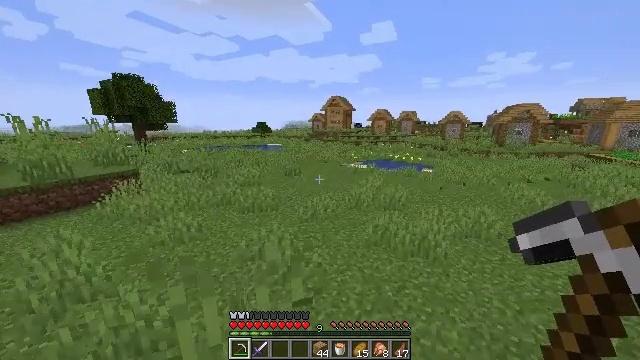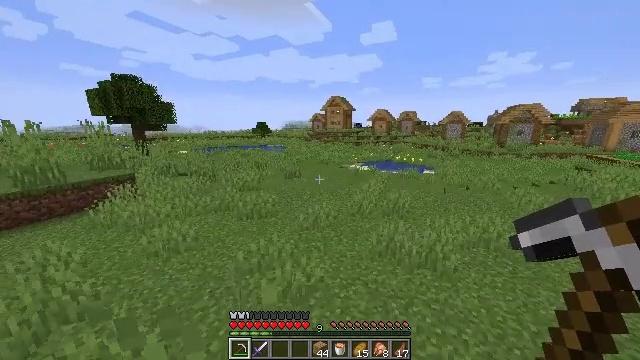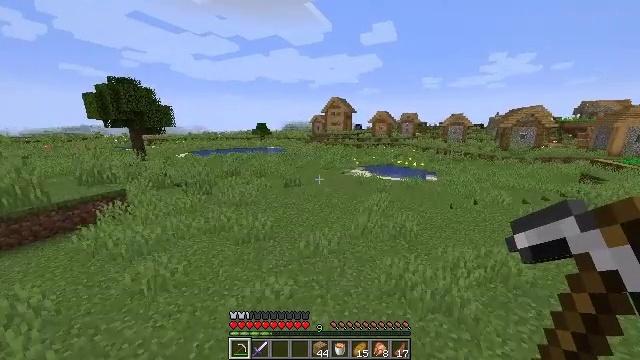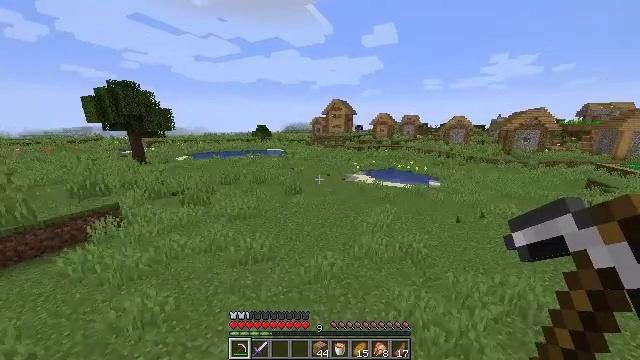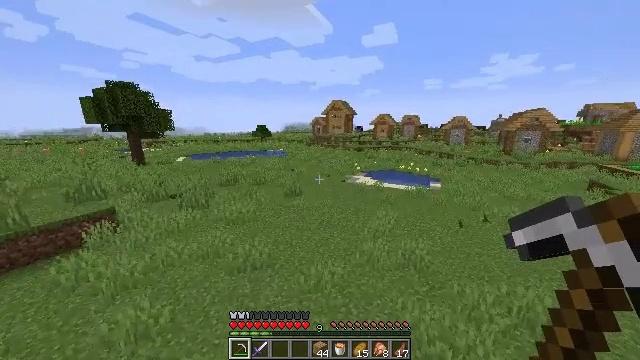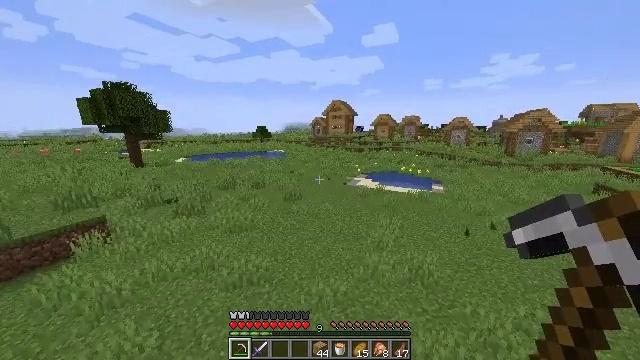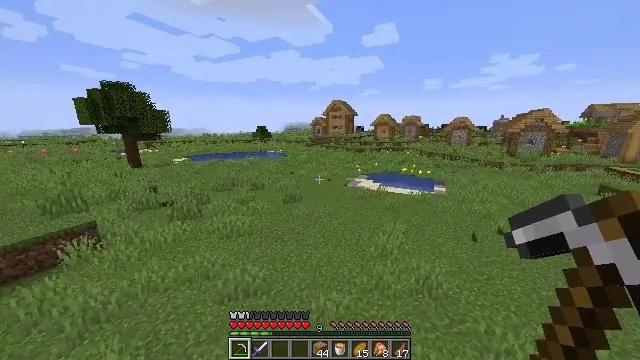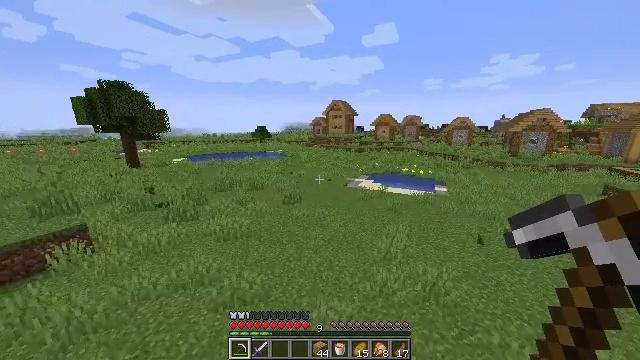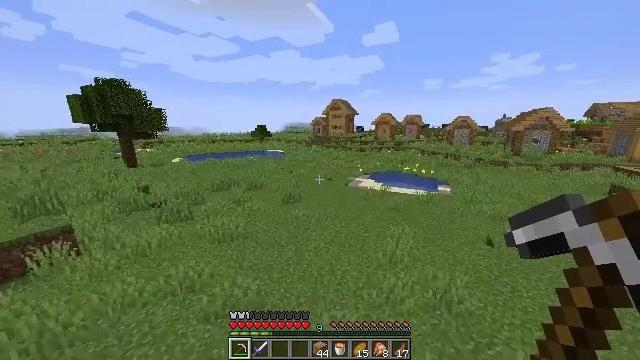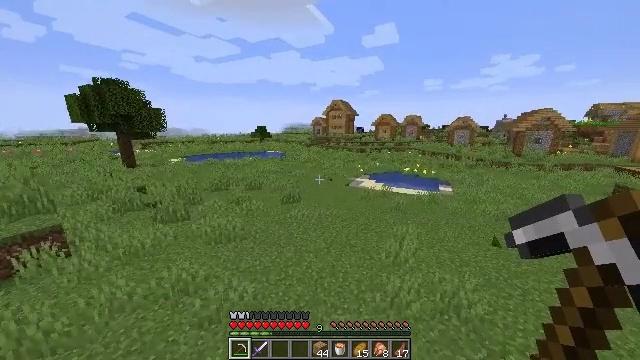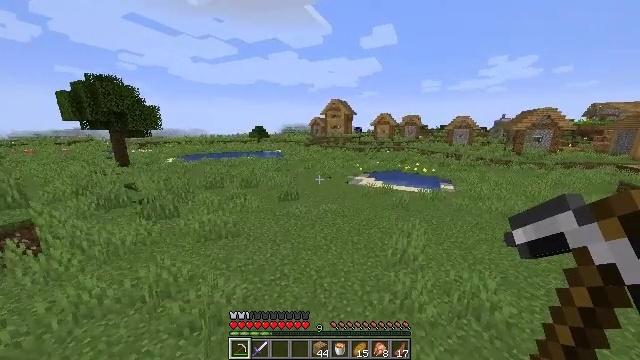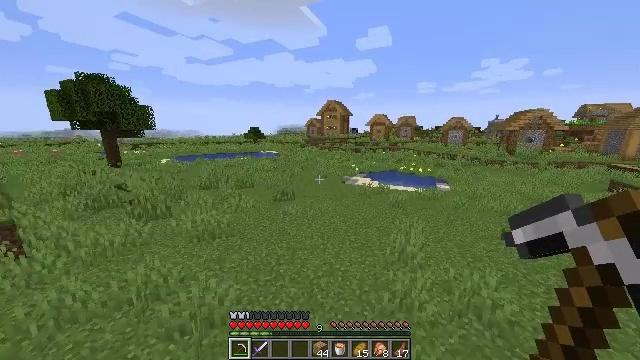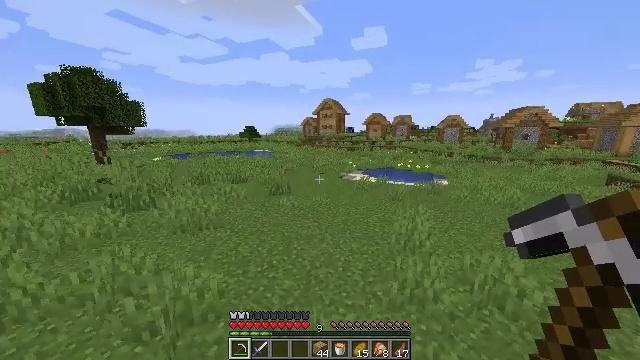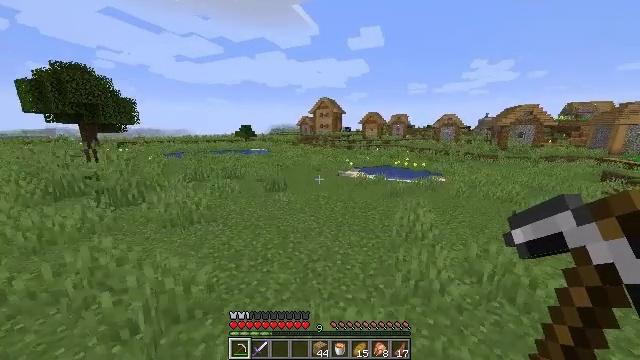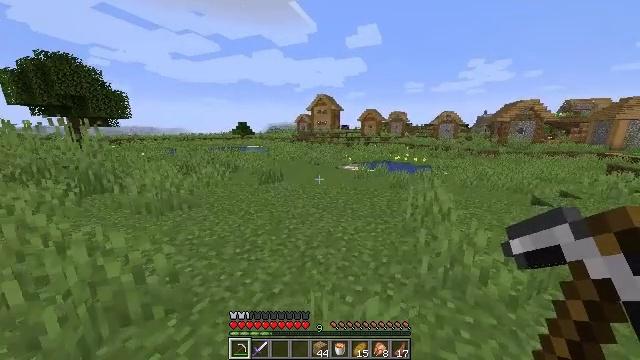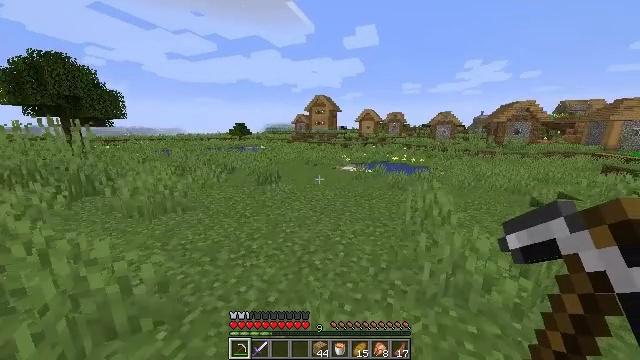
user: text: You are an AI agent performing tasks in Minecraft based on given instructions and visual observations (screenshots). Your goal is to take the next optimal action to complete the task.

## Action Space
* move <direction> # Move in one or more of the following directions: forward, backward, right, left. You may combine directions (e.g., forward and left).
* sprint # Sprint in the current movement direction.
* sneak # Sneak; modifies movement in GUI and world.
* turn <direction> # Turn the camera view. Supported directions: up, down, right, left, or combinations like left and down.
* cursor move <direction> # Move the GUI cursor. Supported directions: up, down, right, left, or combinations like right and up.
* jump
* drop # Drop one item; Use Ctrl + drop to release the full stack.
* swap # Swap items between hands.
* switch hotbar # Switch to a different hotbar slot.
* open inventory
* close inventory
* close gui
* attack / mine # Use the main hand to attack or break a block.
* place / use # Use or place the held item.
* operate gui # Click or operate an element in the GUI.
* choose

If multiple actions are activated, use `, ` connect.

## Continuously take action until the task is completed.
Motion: motion action
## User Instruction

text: Gather soul soil blocks.
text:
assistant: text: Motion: move forward, sprint, jump
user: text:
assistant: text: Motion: move forward, sprint, jump
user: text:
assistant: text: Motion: move forward, sprint, jump
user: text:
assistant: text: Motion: move forward, sprint, jump
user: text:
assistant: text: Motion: move forward, sprint, jump
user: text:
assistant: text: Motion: move forward, sprint, jump
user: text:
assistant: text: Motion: move forward, sprint, jump
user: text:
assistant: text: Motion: move forward, sprint, jump
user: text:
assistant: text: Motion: move forward, sprint, jump
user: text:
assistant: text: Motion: move forward, sprint, jump
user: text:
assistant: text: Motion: move forward, sprint, turn right, jump
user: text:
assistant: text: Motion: move forward, sprint, turn right, jump
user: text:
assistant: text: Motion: move forward, sprint, jump
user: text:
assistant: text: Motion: move forward, sprint, jump
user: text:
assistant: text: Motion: move forward, sprint, jump
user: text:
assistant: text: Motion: move forward, sprint, jump
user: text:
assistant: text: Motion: move forward, sprint, jump
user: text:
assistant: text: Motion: move forward, sprint, jump
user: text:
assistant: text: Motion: move forward, sprint, jump
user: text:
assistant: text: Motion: move forward, sprint, jump
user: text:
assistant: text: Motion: move forward, sprint, jump
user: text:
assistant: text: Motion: move forward, sprint, jump
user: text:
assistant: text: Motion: move forward, sprint, jump
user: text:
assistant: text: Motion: move forward, sprint, jump
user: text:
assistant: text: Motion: move forward, sprint, turn right, jump
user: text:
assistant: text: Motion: move forward, sprint, turn right, jump
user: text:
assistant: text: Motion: move forward, sprint, turn right, jump
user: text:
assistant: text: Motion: move forward, sprint, jump
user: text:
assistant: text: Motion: move forward, sprint, jump
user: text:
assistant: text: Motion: move forward, sprint, jump